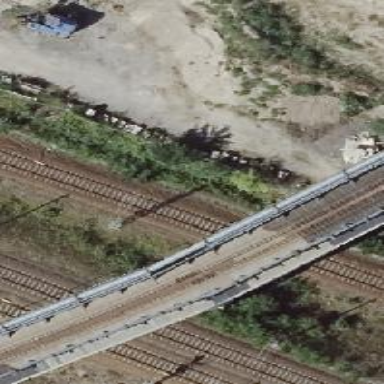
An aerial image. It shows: Railway milestone with catenary mast.